Question: Somehow even the simplest ground up impress.js slide does not work for me :( <URL> ... , Always have to use your example.
'''
<html lang="en">
<head>
<title>Impress Demo</title>
</head>
<body>
<div id="impress">
<div id="start">
<p style='width:1000px;font-size:80px;
text-align:center'>Creating Stunning Visualizations</p>
<p>Impress.js </p>
</div>
<div id="slide2" data-x="-1200" data-y="0">
<p style='width:1000px;font-size:80px;'>
First Slide Moves From Left To Right</p>
<p>Impress.js </p>
</div>
</div>
<script type="text/javascript">impress().init();</script>
<script type="text/javascript" src="js/impress.js"></script>
</body>
</html>
'''
And I have the impress.js file under the js directory.Still none of the latest browser show the slides . I am using firefox 16.

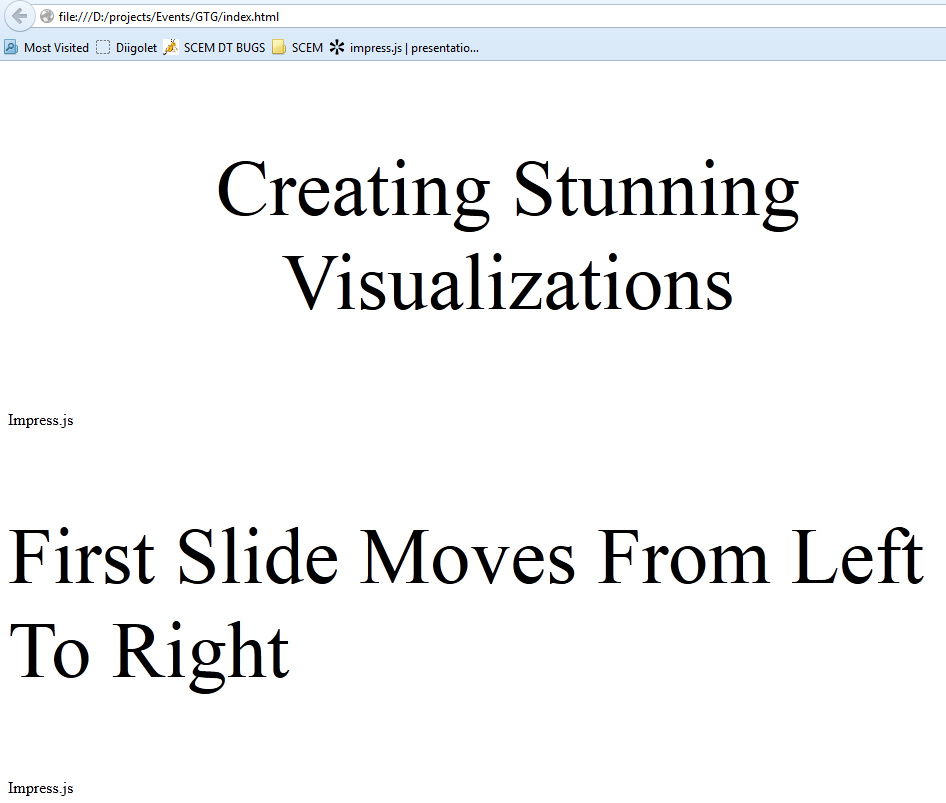
Answer: You're calling impress before loading the library, try switching the order of your script tags:
'''
<script type="text/javascript" src="js/impress.js"></script>
<script type="text/javascript">impress().init();</script>
'''
Alternatively use a ready handler function to initialise your page scripts, like 'window.onload' or jquery's 'ready()'. For more on this see <URL>.
Also, going by the <URL>, in the simplest case each step of the presentation should be an element inside the '#impress' element with a class name of 'step'.